Question: I have an array of arrays, each having a series of list items, which I am logging with 'console.log(jobsList);' The output is:

The variable 'jobsList' is created by pushing a bunch of arrays created in a for loop like so:
'''
for (var i=0; i < teamList.length; i++ ) {
jobDirectory.push(newJob);
}
jobsList.push(jobDirectory);
'''
We are then sorting the arrays by length like so:
'''
jobsList.sort(function(a,b){
return a.length < b.length;
});
'''
I need to output each array inside of an unordered list. The desired output is like so:
'<h3></h3><ul>//insert list items here</ul>'
This would be repeated for every top level array.
'$('.row').append(jobsList);' throws an error. How do I return all of the arrays inside an unordered list like above?
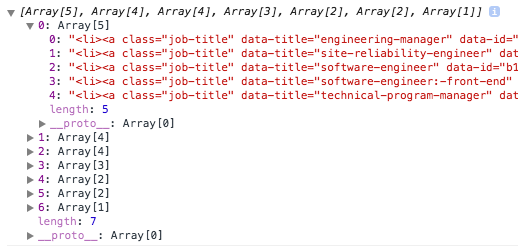
Answer: Use a combination of 'forEach' and 'join' this way.
'''
jobsList.forEach(function(e){
$(".container").append("<ul>"+e.join("")+"</ul>");
});
'''
Where 'container' is the class of parent div of 'ul'. If their is no parent of 'ul' then use 'body' instead.